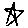
Label: star